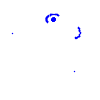
Particle: pion